Question: I have a matrix having 'r' rows and 'c' columns. I have store the matrix in 2-D array. See figure below.

I find minimum number in each row. if the minimum number lies in first Column I add the minimum to listC1.
Consider the above figure.
In first row R1 minimum number is '2' and it lies in Column C1 I want to add the 2 in 'listC1'.
In Second row R2 minimum number is '4' and it lies in Column C3 I want to add the 4 in 'listC3'. In third row R3 minimum number is '5' and it lies in Column C2 I want to add the 5 in 'listC2'. In nutshell if the minimum number lies in first column I will add the minimum number in first list 'listC1', if the minimum number lies in second column I will add the minimum number in second list 'listC2', if the minimum number lies in third column I will add the minimum number in third list 'listC3' and so on and so forth.
Now issue that I am facing is how to create a list of list to implement the above logic. I have developed some code (see below) but its not working properly. Please help me in this regard
'''
Note: Ther number of columns may vary from 3 to 30
final float[][] matrix = {
{2f, 8f, 5f},
{9f, 7f, 4f},
{8f, 5f, 6f},
{7f, 3f, 9f},
{1f, 5f, 5f},
{8f, 7f, 5f},
};
Map<Integer, ArrayList<Float>> minsMap = new LinkedHashMap<>();
for(int row=0; row < matrix.length; row++)
{
float min = Float.MAX_VALUE;
int mc = 0;
for(int col=0; col < matrix[row].length; col++)
{
if(matrix[row][col] < min)
{
min = matrix[row][col];
mc = col;
}
ArrayList<Float> minList = minsMap.get(mc);
if(minList == null)
{
minList = new ArrayList<>();
minsMap.put(mc, minList);
}
minList.add(min);
}
}
for(java.util.Map.Entry<Integer, ArrayList<Float>> e : minsMap.entrySet())
{
System.out.println("Min values in column " + e.getKey() + ": " + e.getValue());
}
'''
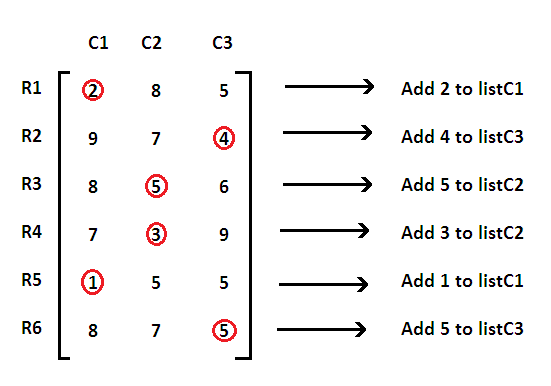
Answer: 'nestedGroup' is initialized only once an is used for all columns. This is not correct, you need a nested group for each column.
Take a look at this code, it uses a 'Map' for holding the lists of minimum values.
'''
private final static float[][] matrix = {
{2f, 8f, 5f},
{9f, 7f, 4f},
{8f, 5f, 6f},
{7f, 3f, 9f},
{1f, 5f, 5f},
{8f, 7f, 5f},
};
@Test
public void minOfMatrixColumn() {
Map<Integer, List<Float>> minsMap = new LinkedHashMap<>();
for(int r = 0; r < matrix.length; r++) {
float min = Float.MAX_VALUE;
int mc = 0;
for(int c = 0; c < matrix[r].length; c++) {
if(matrix[r][c] < min) {
min = matrix[r][c];
mc = c;
}
}
List<Float> minList = minsMap.get(mc);
if(minList == null) {
minList = new ArrayList<>();
minsMap.put(mc, minList);
}
minList.add(min);
}
for(Entry<Integer, List<Float>> e : minsMap.entrySet()) {
System.out.println("Min values in column " + e.getKey() + ": " + e.getValue());
}
}
'''
'''
Min values in column 0: [2.0, 1.0]
Min values in column 2: [4.0, 5.0]
Min values in column 1: [5.0, 3.0]
'''
Note that the lists are not ordered by column index.